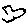
Label: bird